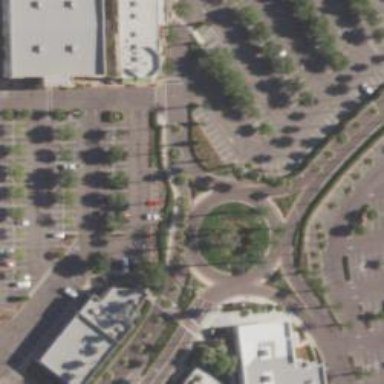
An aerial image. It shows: Tertiary road that leads to roundabout.